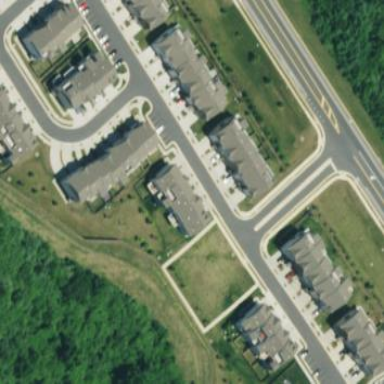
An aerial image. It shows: Residential neighborhood with grassy surroundings.